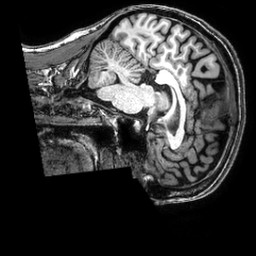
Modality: T1w
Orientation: sagittal
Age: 54
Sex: female
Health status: healthy